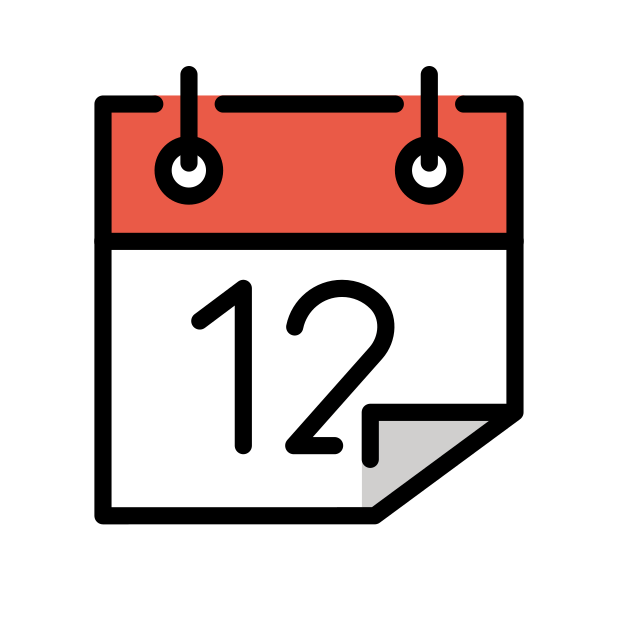
calendar